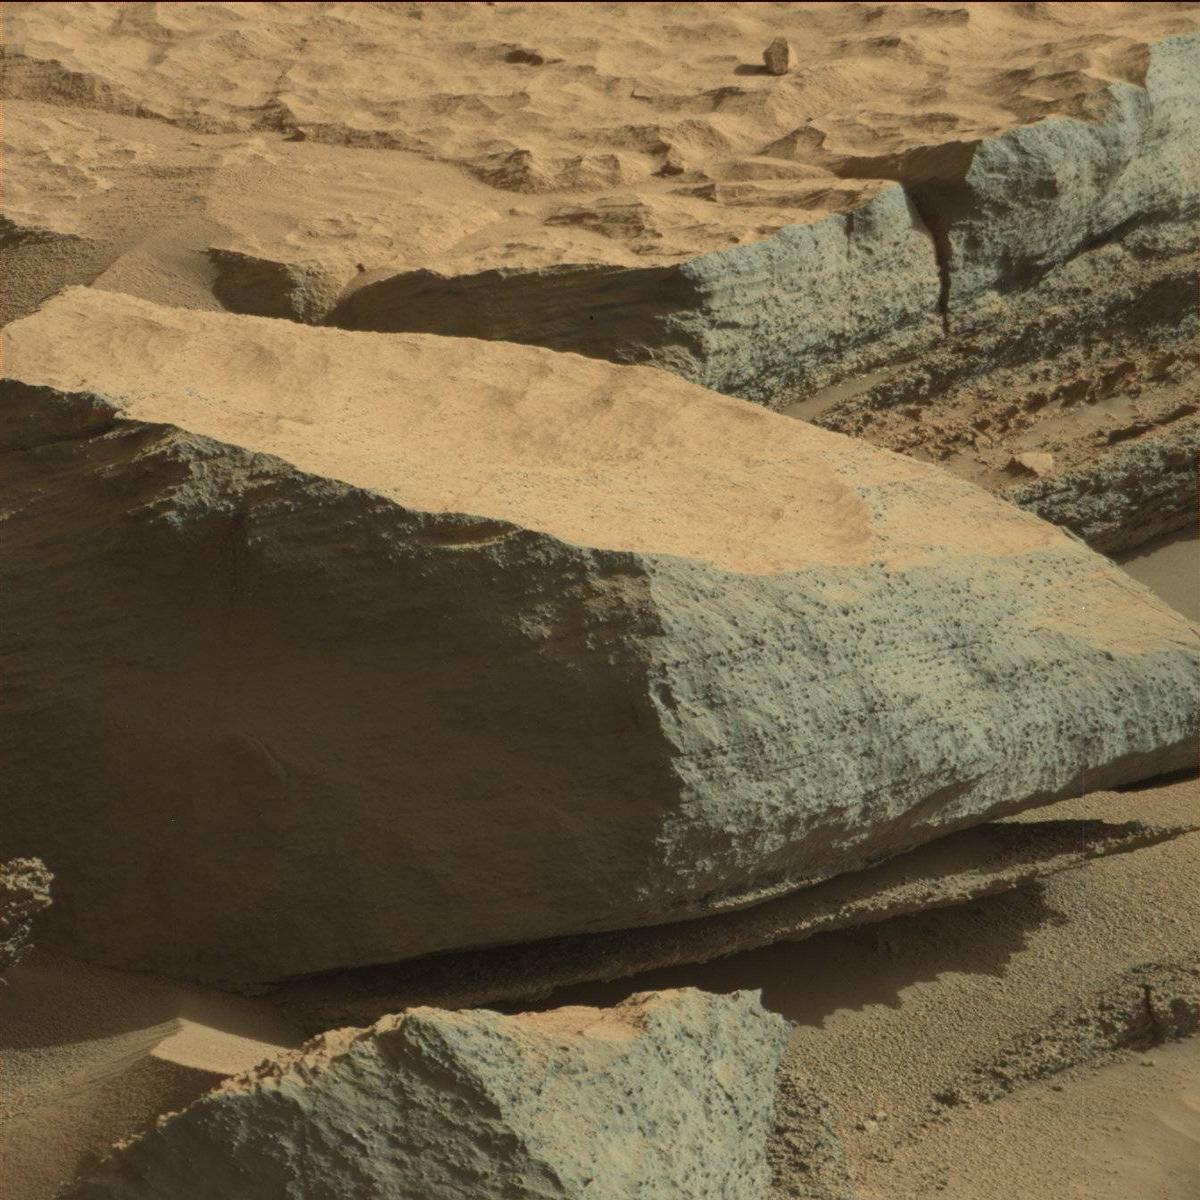
Terrain classes present: Bedrock, Rock, Sand / Soil